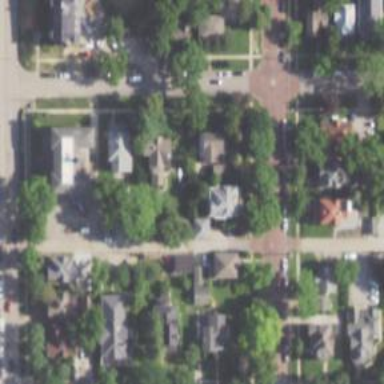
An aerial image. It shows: Alley classified as service road.